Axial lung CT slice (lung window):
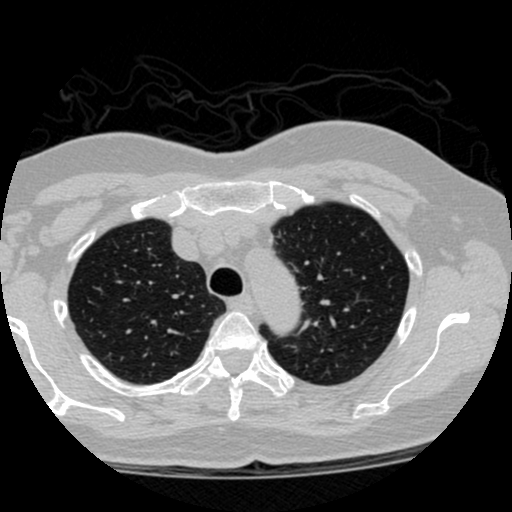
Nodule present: no